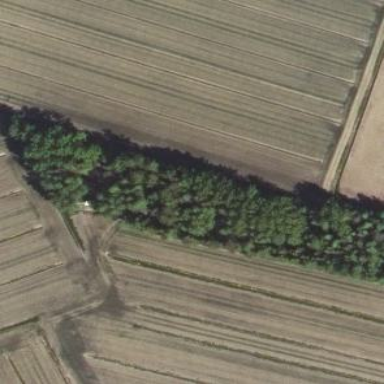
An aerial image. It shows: Beautiful woodland area.